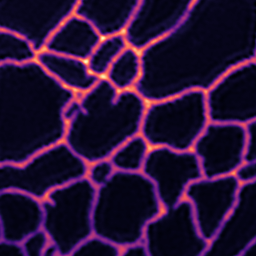
Label: Super-resolution ER image